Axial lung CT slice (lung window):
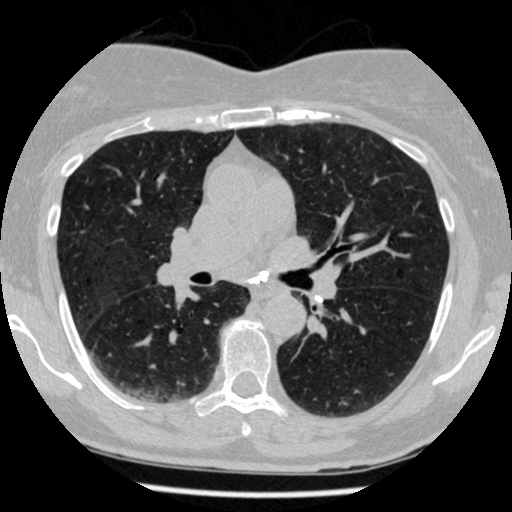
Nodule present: no